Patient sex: M
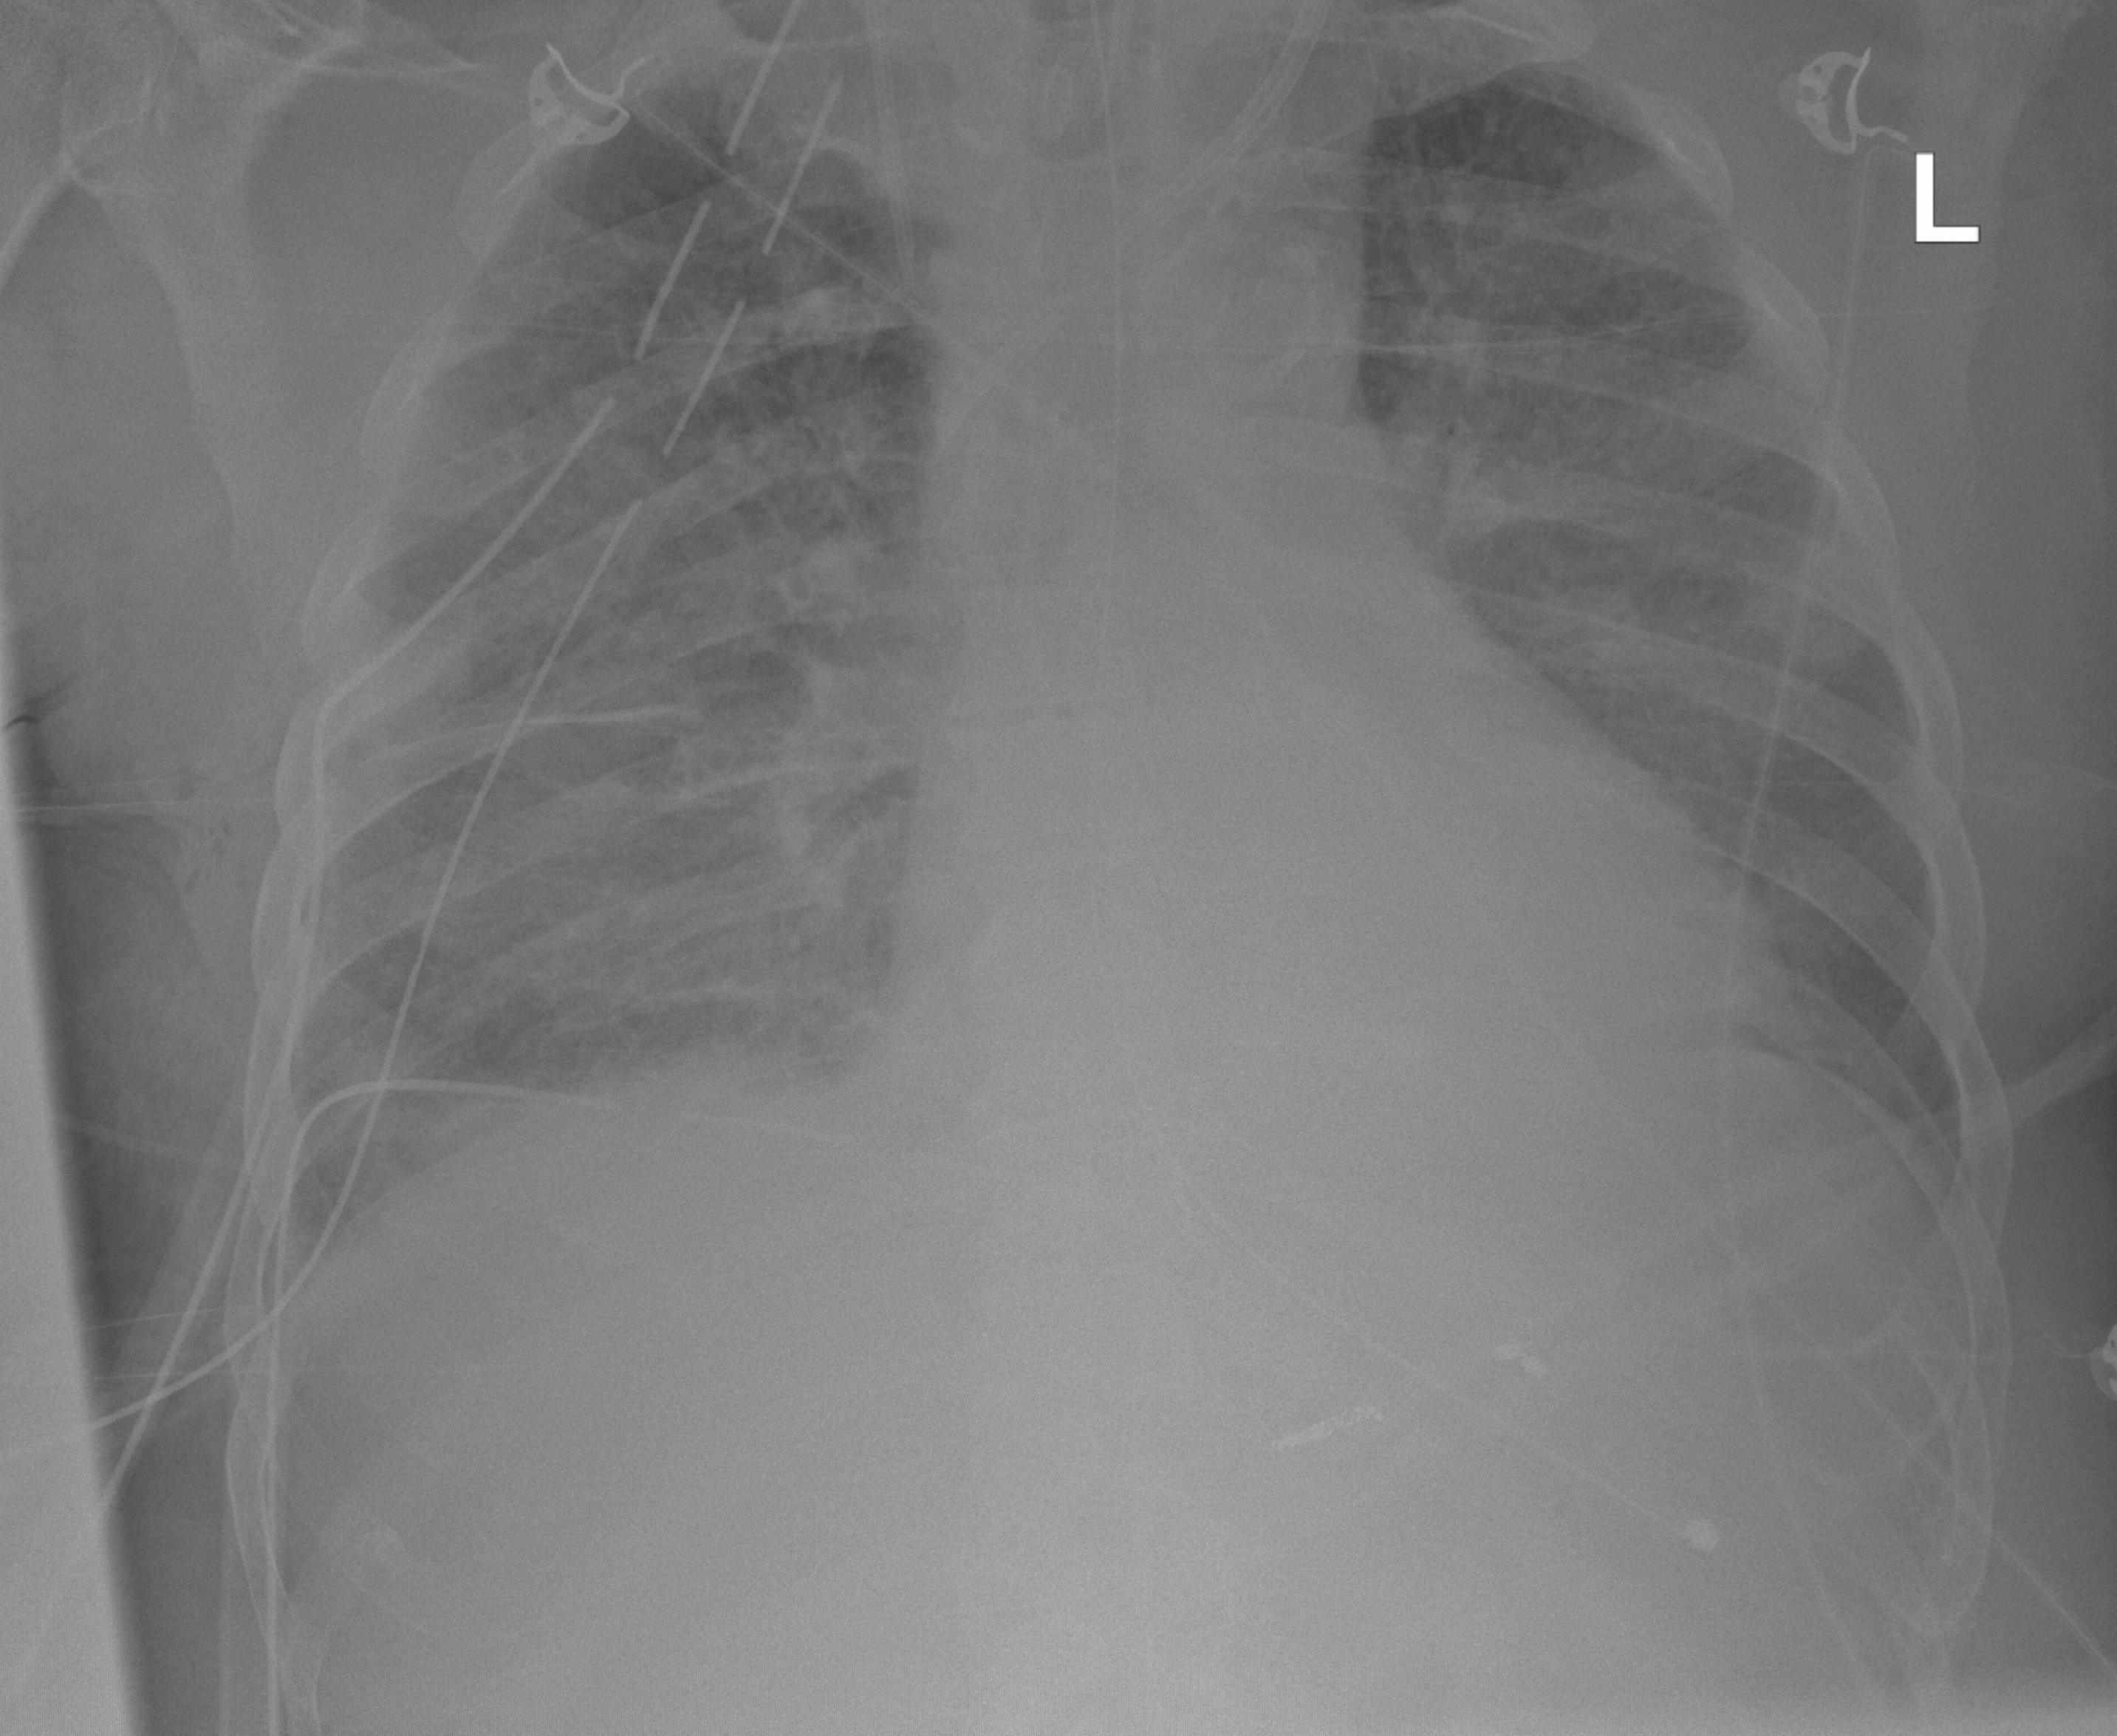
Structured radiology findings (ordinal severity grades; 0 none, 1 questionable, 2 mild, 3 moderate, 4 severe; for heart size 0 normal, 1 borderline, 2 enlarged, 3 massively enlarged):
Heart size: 0
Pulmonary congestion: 2
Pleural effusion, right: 0
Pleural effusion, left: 0
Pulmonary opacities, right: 2
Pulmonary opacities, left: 2
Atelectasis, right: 2
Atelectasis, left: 0